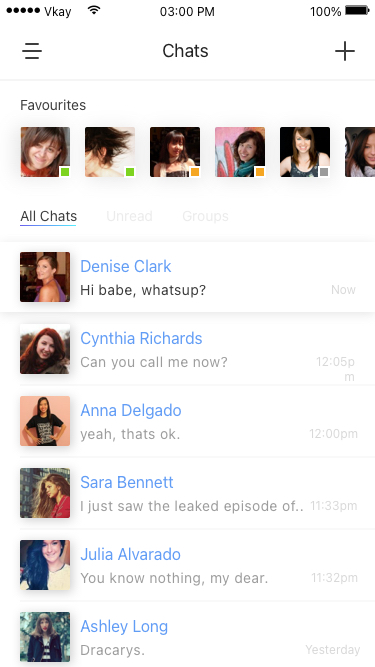
Text in this UI design:
Favourites
Unread
Groups
Yesterday
Dracarys.
Ashley Long
11:32pm
You know nothing, my dear.
Julia Alvarado
11:33pm
I just saw the leaked episode of..
Sara Bennett
12:00pm
yeah, thats ok.
Anna Delgado
12:05pm
Can you call me now?
Cynthia Richards
Denise Clark
Hi babe, whatsup?
Now
All Chats
Chats